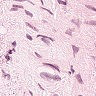
Metastatic tissue present: no